Question: I ran a sample jQuery mobile app on my mobile IDE, that uses a local database for storing data.
The code statements used are as below. I am running it in a simulator and not on an actual device.
: With these statements, am I using Web SQL or SQLite?
The reason for this confusion is when I debug this app in the mobile IDE, I find it says Web SQL as well as SQLite, which is confusing to me (look at the screen shot of the IDE at end of this post).
'''
var db = openDatabase("Test", "1.0", "Test", 65535);
$("#create").bind("click", function (event) {
db.transaction(function (transaction) {
var sql = "CREATE TABLE customers " +
" (id INTEGER NOT NULL PRIMARY KEY AUTOINCREMENT, " +
"lname VARCHAR(100) NOT NULL, " +
"fname VARCHAR(100) NOT NULL)"
transaction.executeSql(sql, undefined, function () {
alert("Table created");
}, error);
});
});
'''

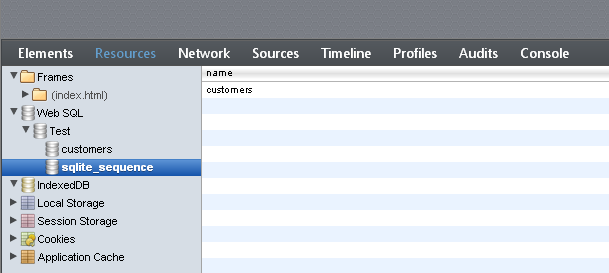
Answer: WebSQL is a specification that describes an interface between JavaScript code and a database.
SQLite is the database that you access through WebSQL.
(For compatibility reasons, all WebSQL implementations use SQLite.)